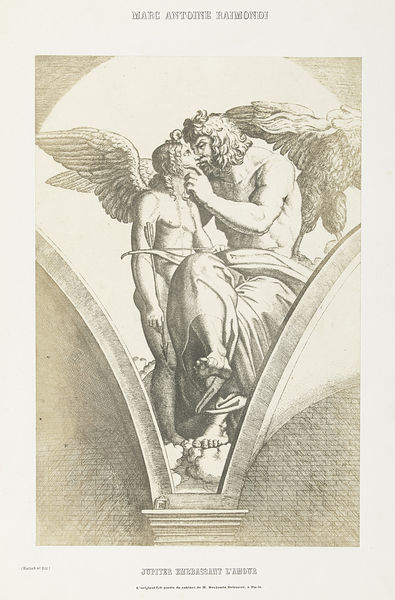
Titel: Reproductie van een gravure Jupiter en Eros door Marcantonio Raimondi (Bartsch 342) naar Raphaël
Künstler: Benjamin Delessert
Standort: Amsterdam
Institution: Rijksmuseum
Schlagwörter: feder, flügel, fuß, gemälde, gott, hand, nackt, vogel, wolken, finger, hintergrund, skizze, säule, zeichnung, wolke, architektur, federn, gesicht, sockel, kirche, haare, vater, locken, engel, skulptur, beine, bein, schrift, kuss, küssen, bogen, enge, sepia, muskeln, druck, muskel, teufel, überschlagen, fresko, jupiter, pfeil, sohn, archivolte, marc, matthäus, pfeil und bogen, raimondi, beine überschlagen, antoine, raimondo